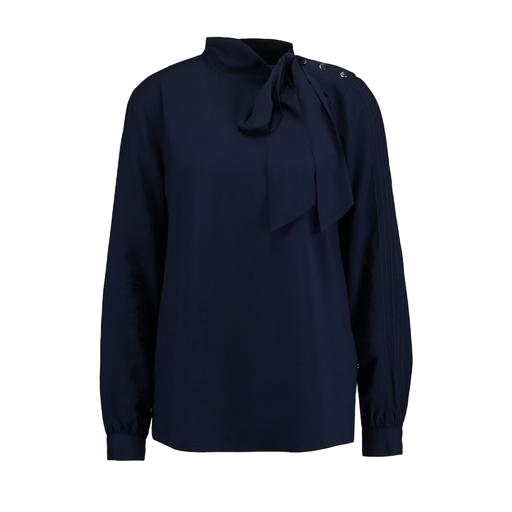
blue chloé neck tie blouse, blue tie-neck blouse, high-neck blouse, white background